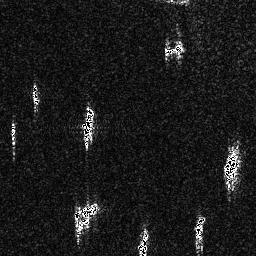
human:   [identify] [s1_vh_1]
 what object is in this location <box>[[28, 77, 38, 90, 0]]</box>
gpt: <ref>1 medium ship at the bottom</ref>

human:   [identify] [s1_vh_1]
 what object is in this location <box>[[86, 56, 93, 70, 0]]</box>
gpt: <ref>1 medium ship at the right</ref>